Question:
I need this for my school project a query that i cannot create.
the table contains 4 columns:
'document id', 'party_id', 'full name', 'party role'.
And for a 'doc_id' i have 2 rows, 1 for the 'grantor' 1 for the 'grantee'.
I want to make s single row but i did not succeed with case when.
Please help.
'''
SELECT document_id,
case when party_role ='grantor' then full_name
case when party_role ='grantee' then full_name
from sales.all_sales
'''
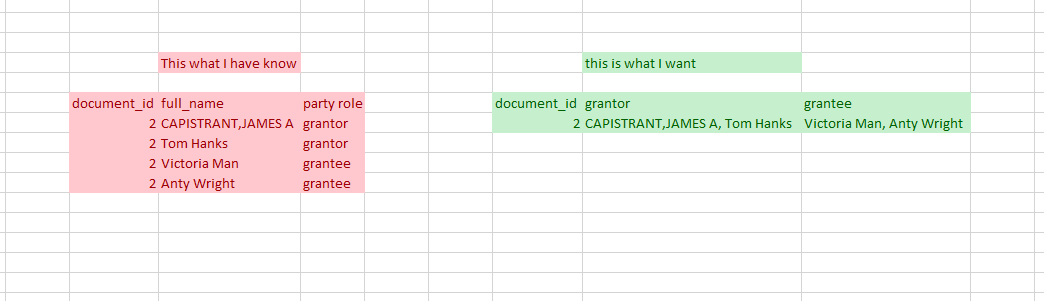
Answer: '''
SELECT DISTINCT document_id,
case when party_role ='grantor' then full_name end Grantor,
case when party_role ='grantee' then full_name end Grantee
from sales.all_sales
'''
if you want to aggregate the field try :
'''
SELECT DOCUMENT_ID,
LISTAGG(GRANTOR,',') WITHIN GROUP (ORDER BY GRANTOR) GRANTOR,
LISTAGG(GRANTEE,',') WITHIN GROUP (ORDER BY GRANTEE) GRANTEE
FROM (
SELECT DISTINCT document_id,
case when party_role ='grantor' then full_name end Grantor,
case when party_role ='grantee' then full_name end Grantee
from sales.all_sales
)
GROUP BY DOCUMENT_ID
'''